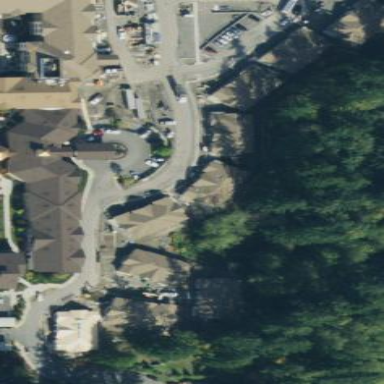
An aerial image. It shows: Nursing home.